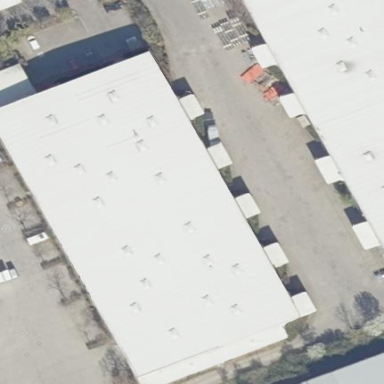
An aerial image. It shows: Commercial building.